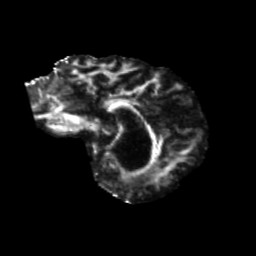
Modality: FA
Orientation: sagittal
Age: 48
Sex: male
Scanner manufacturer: siemens
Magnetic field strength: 3 T
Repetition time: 5.25 s
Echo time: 0.08 s